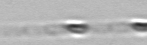
Label: Leptocylindrus